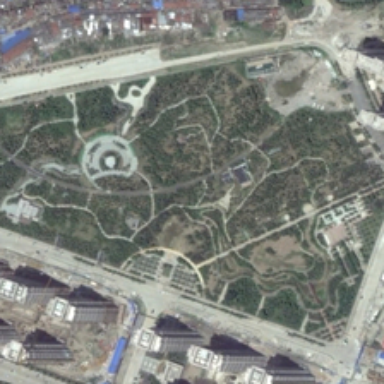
The park covers a large area and has grown a lot of green plants .